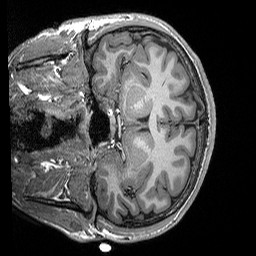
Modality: T1w
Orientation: coronal
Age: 20
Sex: male
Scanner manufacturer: siemens
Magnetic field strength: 3 T
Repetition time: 2.3 s
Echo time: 0.00298 s